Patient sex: M
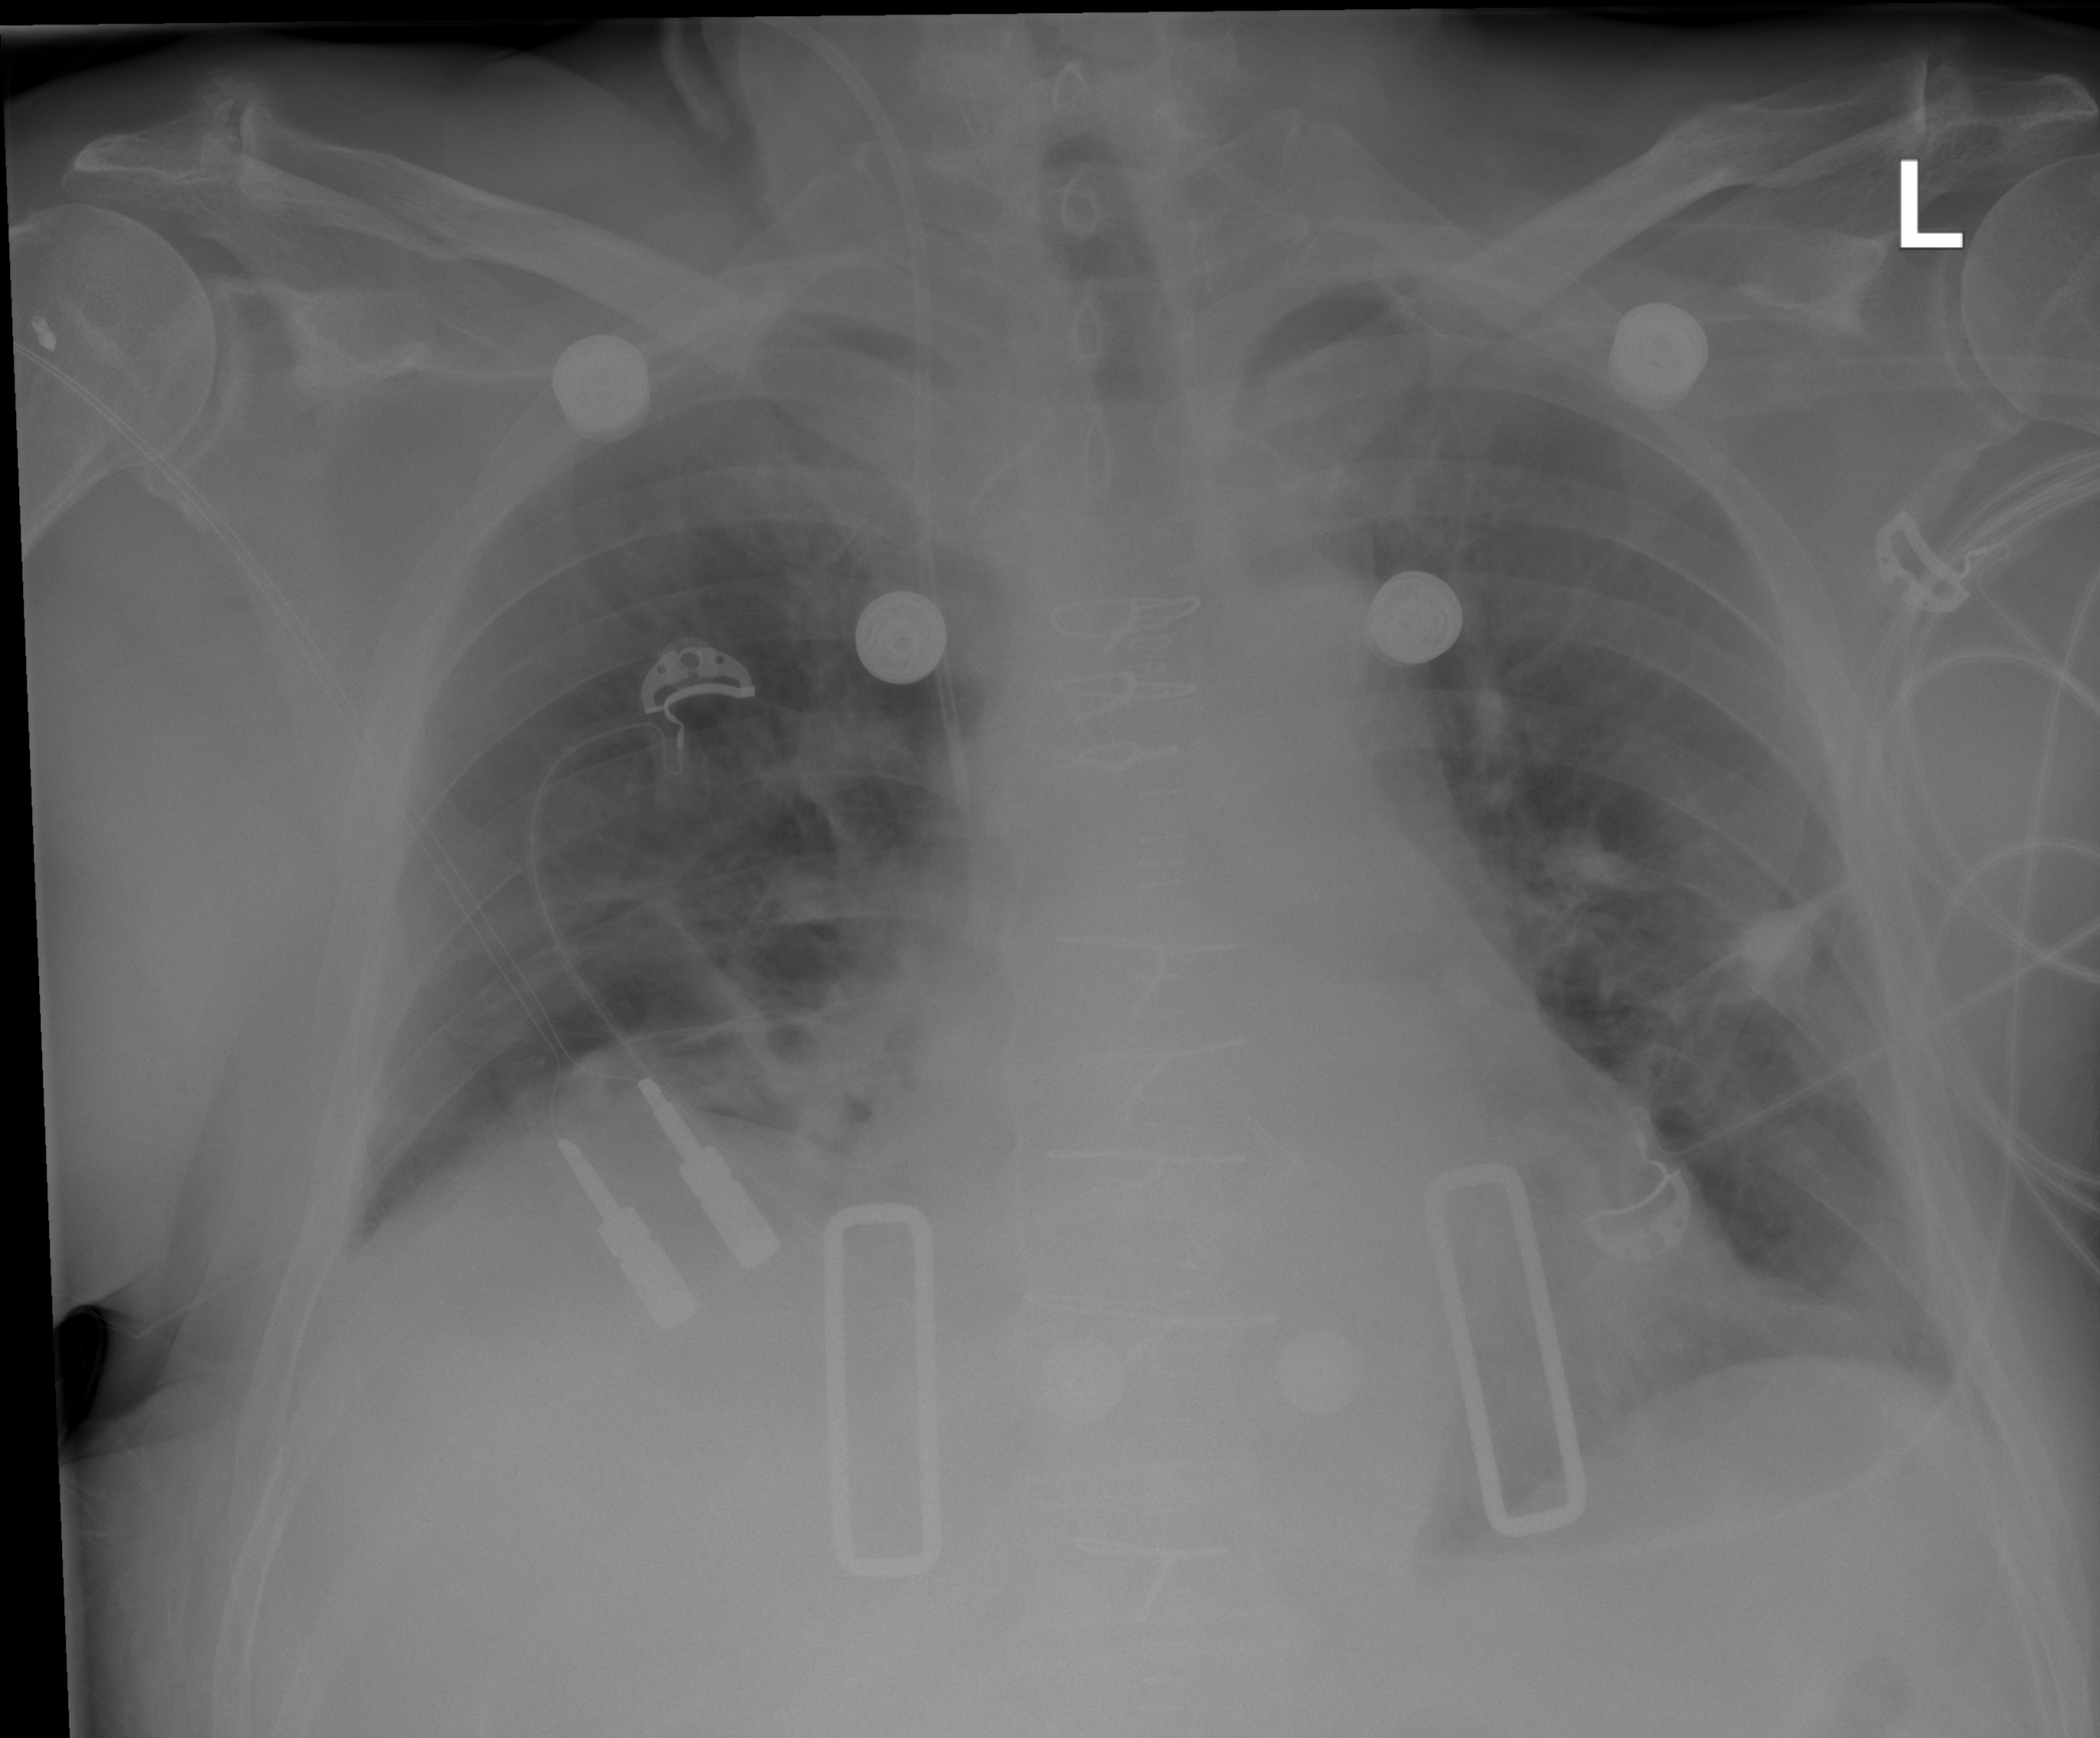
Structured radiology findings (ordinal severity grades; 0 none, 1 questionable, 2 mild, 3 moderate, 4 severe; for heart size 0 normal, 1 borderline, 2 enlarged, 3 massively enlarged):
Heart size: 1
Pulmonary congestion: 2
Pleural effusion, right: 0
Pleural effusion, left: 0
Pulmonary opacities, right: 3
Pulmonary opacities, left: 0
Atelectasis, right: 2
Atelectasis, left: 2